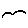
Label: bird